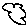
Label: cloud